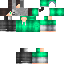
A female human skin with green skin, wearing brown long hair dressed in a green tshirt and gray pants, featuring a closed mouth.